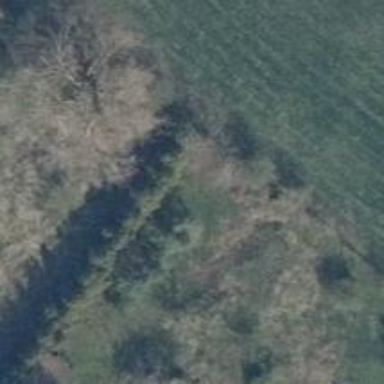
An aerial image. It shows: Row of trees in natural setting.